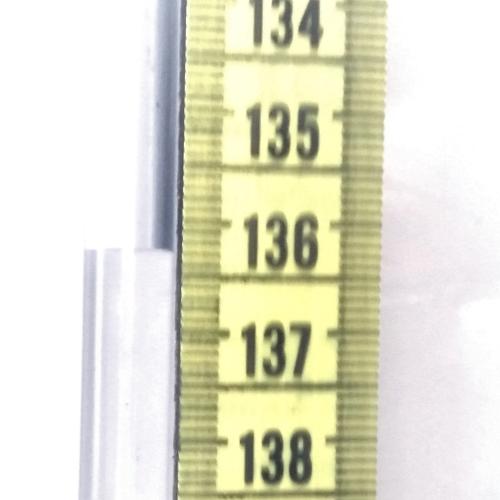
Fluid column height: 136.3 cm